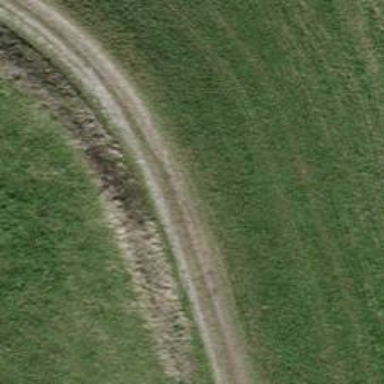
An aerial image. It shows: Track with grade2 tracktype.